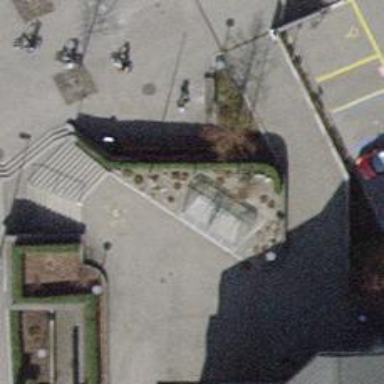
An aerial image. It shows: Brown bench.